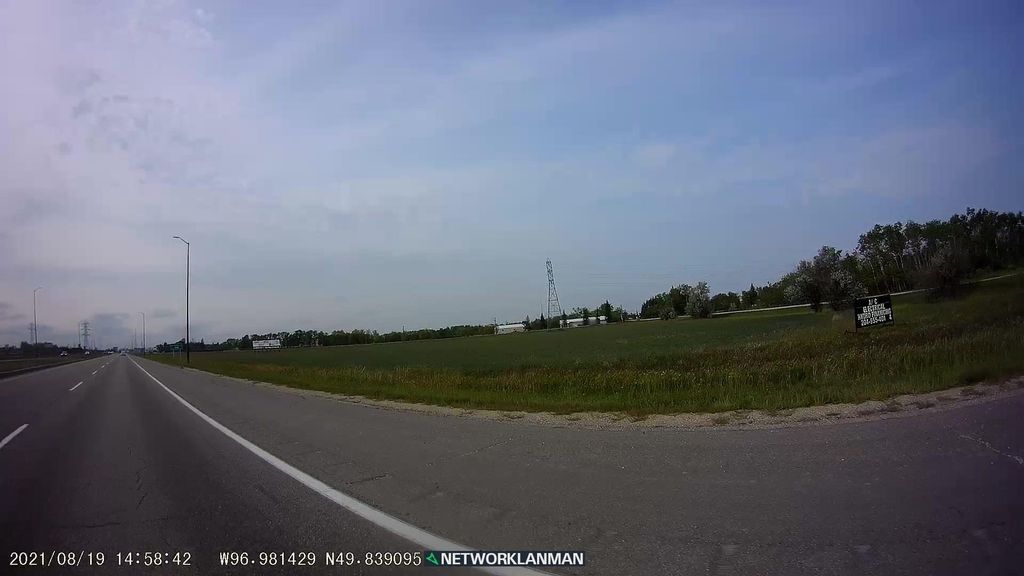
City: winnipeg